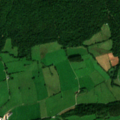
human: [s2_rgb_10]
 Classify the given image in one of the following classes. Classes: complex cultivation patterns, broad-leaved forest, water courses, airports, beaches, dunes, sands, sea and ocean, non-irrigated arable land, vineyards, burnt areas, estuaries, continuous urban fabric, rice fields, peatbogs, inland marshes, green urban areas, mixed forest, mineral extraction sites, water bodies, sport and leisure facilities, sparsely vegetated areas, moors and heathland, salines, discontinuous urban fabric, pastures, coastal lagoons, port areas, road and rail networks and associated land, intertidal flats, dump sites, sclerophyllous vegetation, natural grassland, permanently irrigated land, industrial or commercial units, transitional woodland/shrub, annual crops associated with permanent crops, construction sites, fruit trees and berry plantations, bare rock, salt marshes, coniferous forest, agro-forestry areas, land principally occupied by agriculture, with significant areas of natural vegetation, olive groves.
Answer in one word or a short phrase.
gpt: discontinuous urban fabric, pastures, complex cultivation patterns, land principally occupied by agriculture, with significant areas of natural vegetation, broad-leaved forest